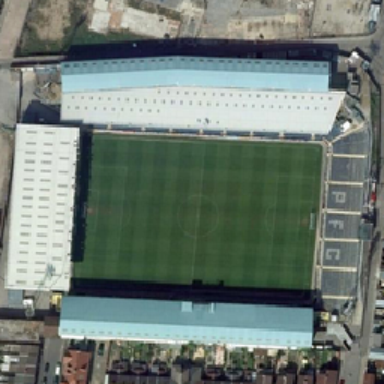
Two white buildings surround the green golf course next to the parking lot .